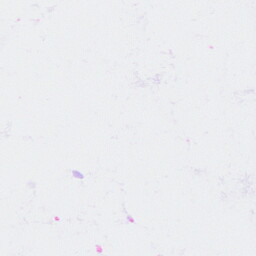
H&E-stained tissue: Ovarian